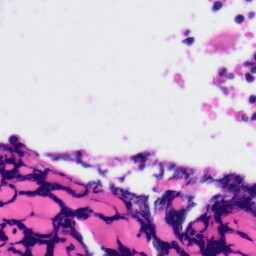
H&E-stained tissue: Tonsil